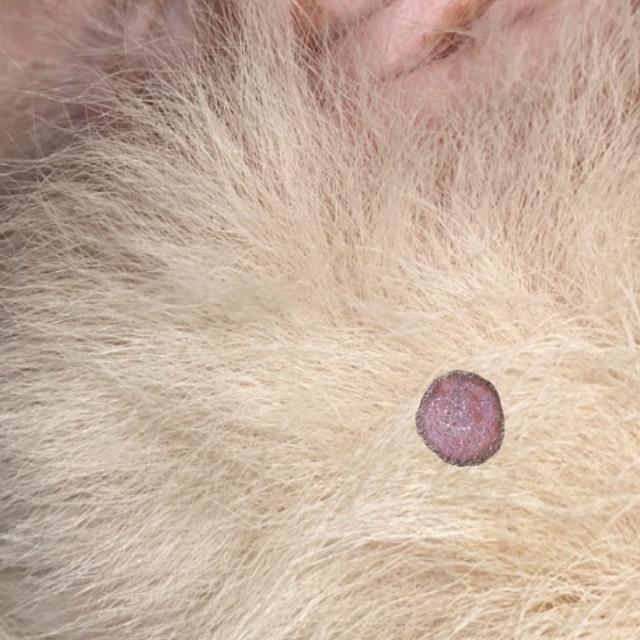
Canine ringworm (Dermatophytosis) — fungal infection caused by Microsporum or Trichophyton. Presents with circular alopecia, scaling, crusting, and broken hairs.